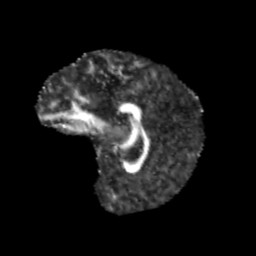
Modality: FA
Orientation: sagittal
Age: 12
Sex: female
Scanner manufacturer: siemens
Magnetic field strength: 3 T
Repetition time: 3.8 s
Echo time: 0.07 s